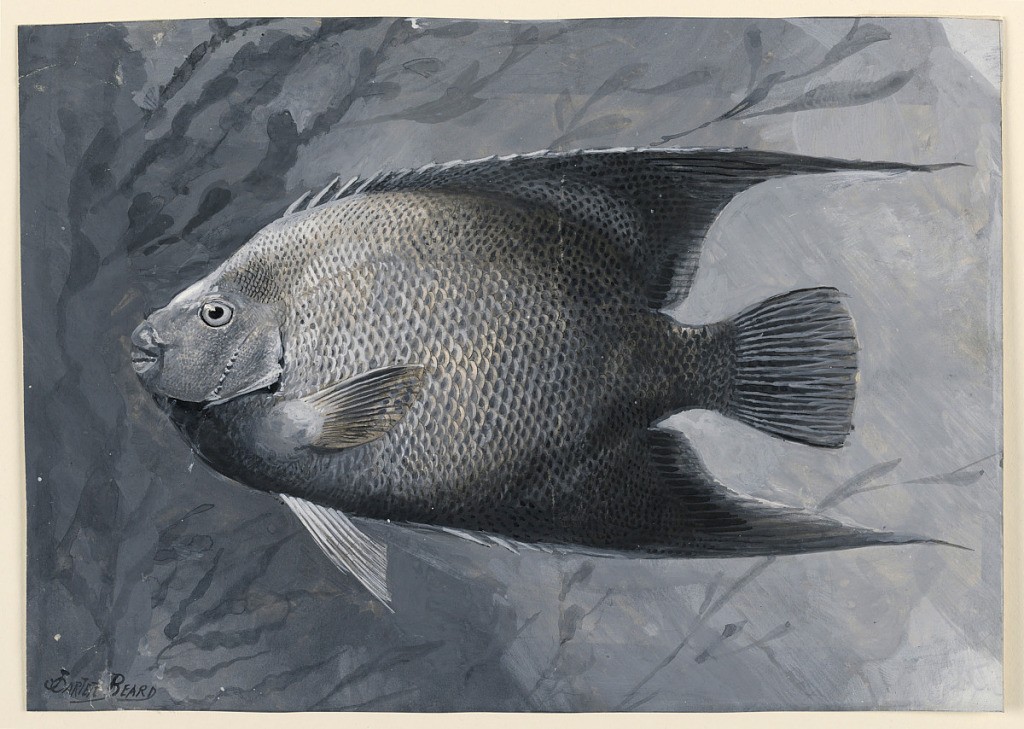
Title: Angel Fish
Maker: James Carter Beard, American, 1837–1913
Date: ca. 1890
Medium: Brush and grey and black watercolor, white gouache on paper
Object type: Drawing
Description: Illustration of an angel fish, facing left, seen in profile.